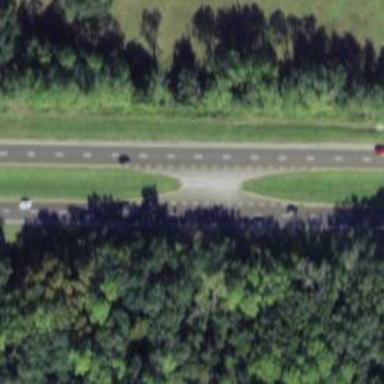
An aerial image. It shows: Trunk link highway.